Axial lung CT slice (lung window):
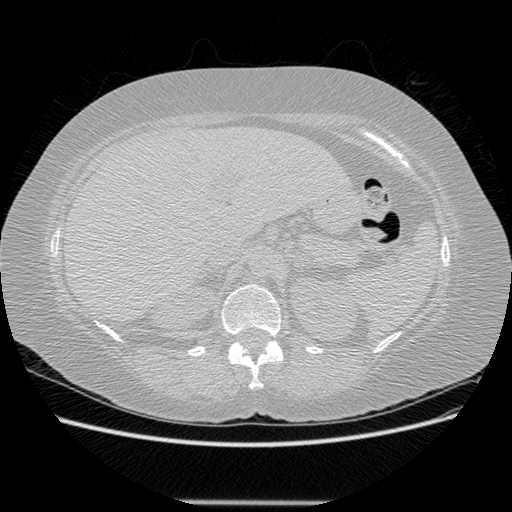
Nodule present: no